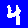
Digit: 4